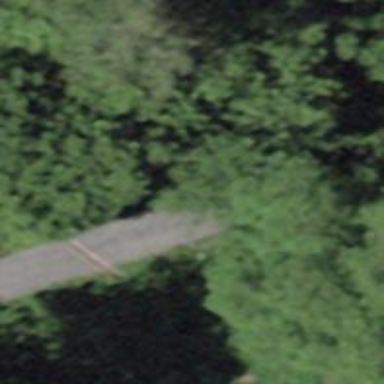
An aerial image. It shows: Unclassified road.